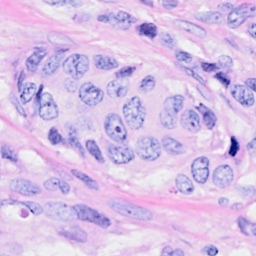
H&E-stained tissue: Breast